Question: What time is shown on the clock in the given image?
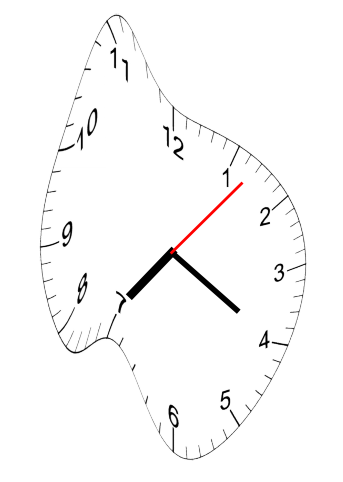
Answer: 07:20:07